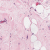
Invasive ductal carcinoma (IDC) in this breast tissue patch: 0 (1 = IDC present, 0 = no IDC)